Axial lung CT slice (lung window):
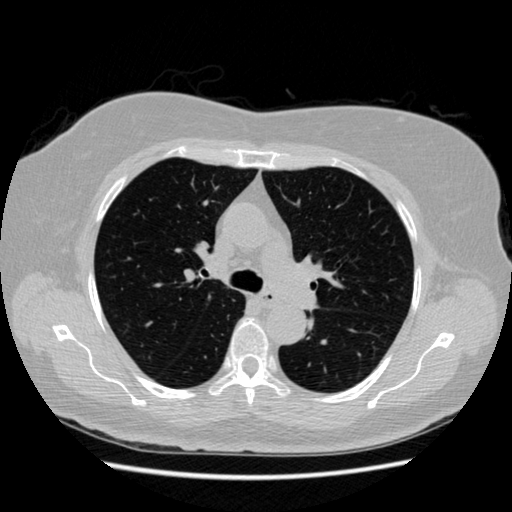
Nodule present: no